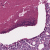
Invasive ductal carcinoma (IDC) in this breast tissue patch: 0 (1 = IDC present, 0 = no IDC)